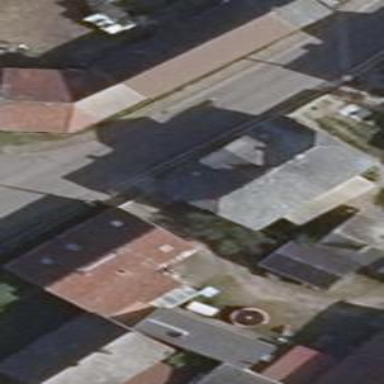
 where the roof orientation is along the house."